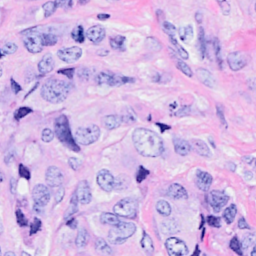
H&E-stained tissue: Breast